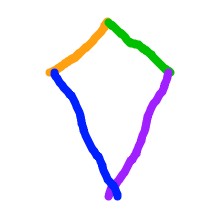
Shape: kite